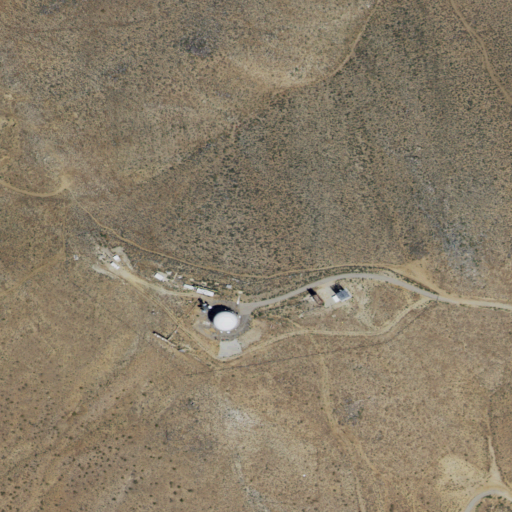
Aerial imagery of mountain in California named Laurel Mountain containing only shrub